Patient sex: M
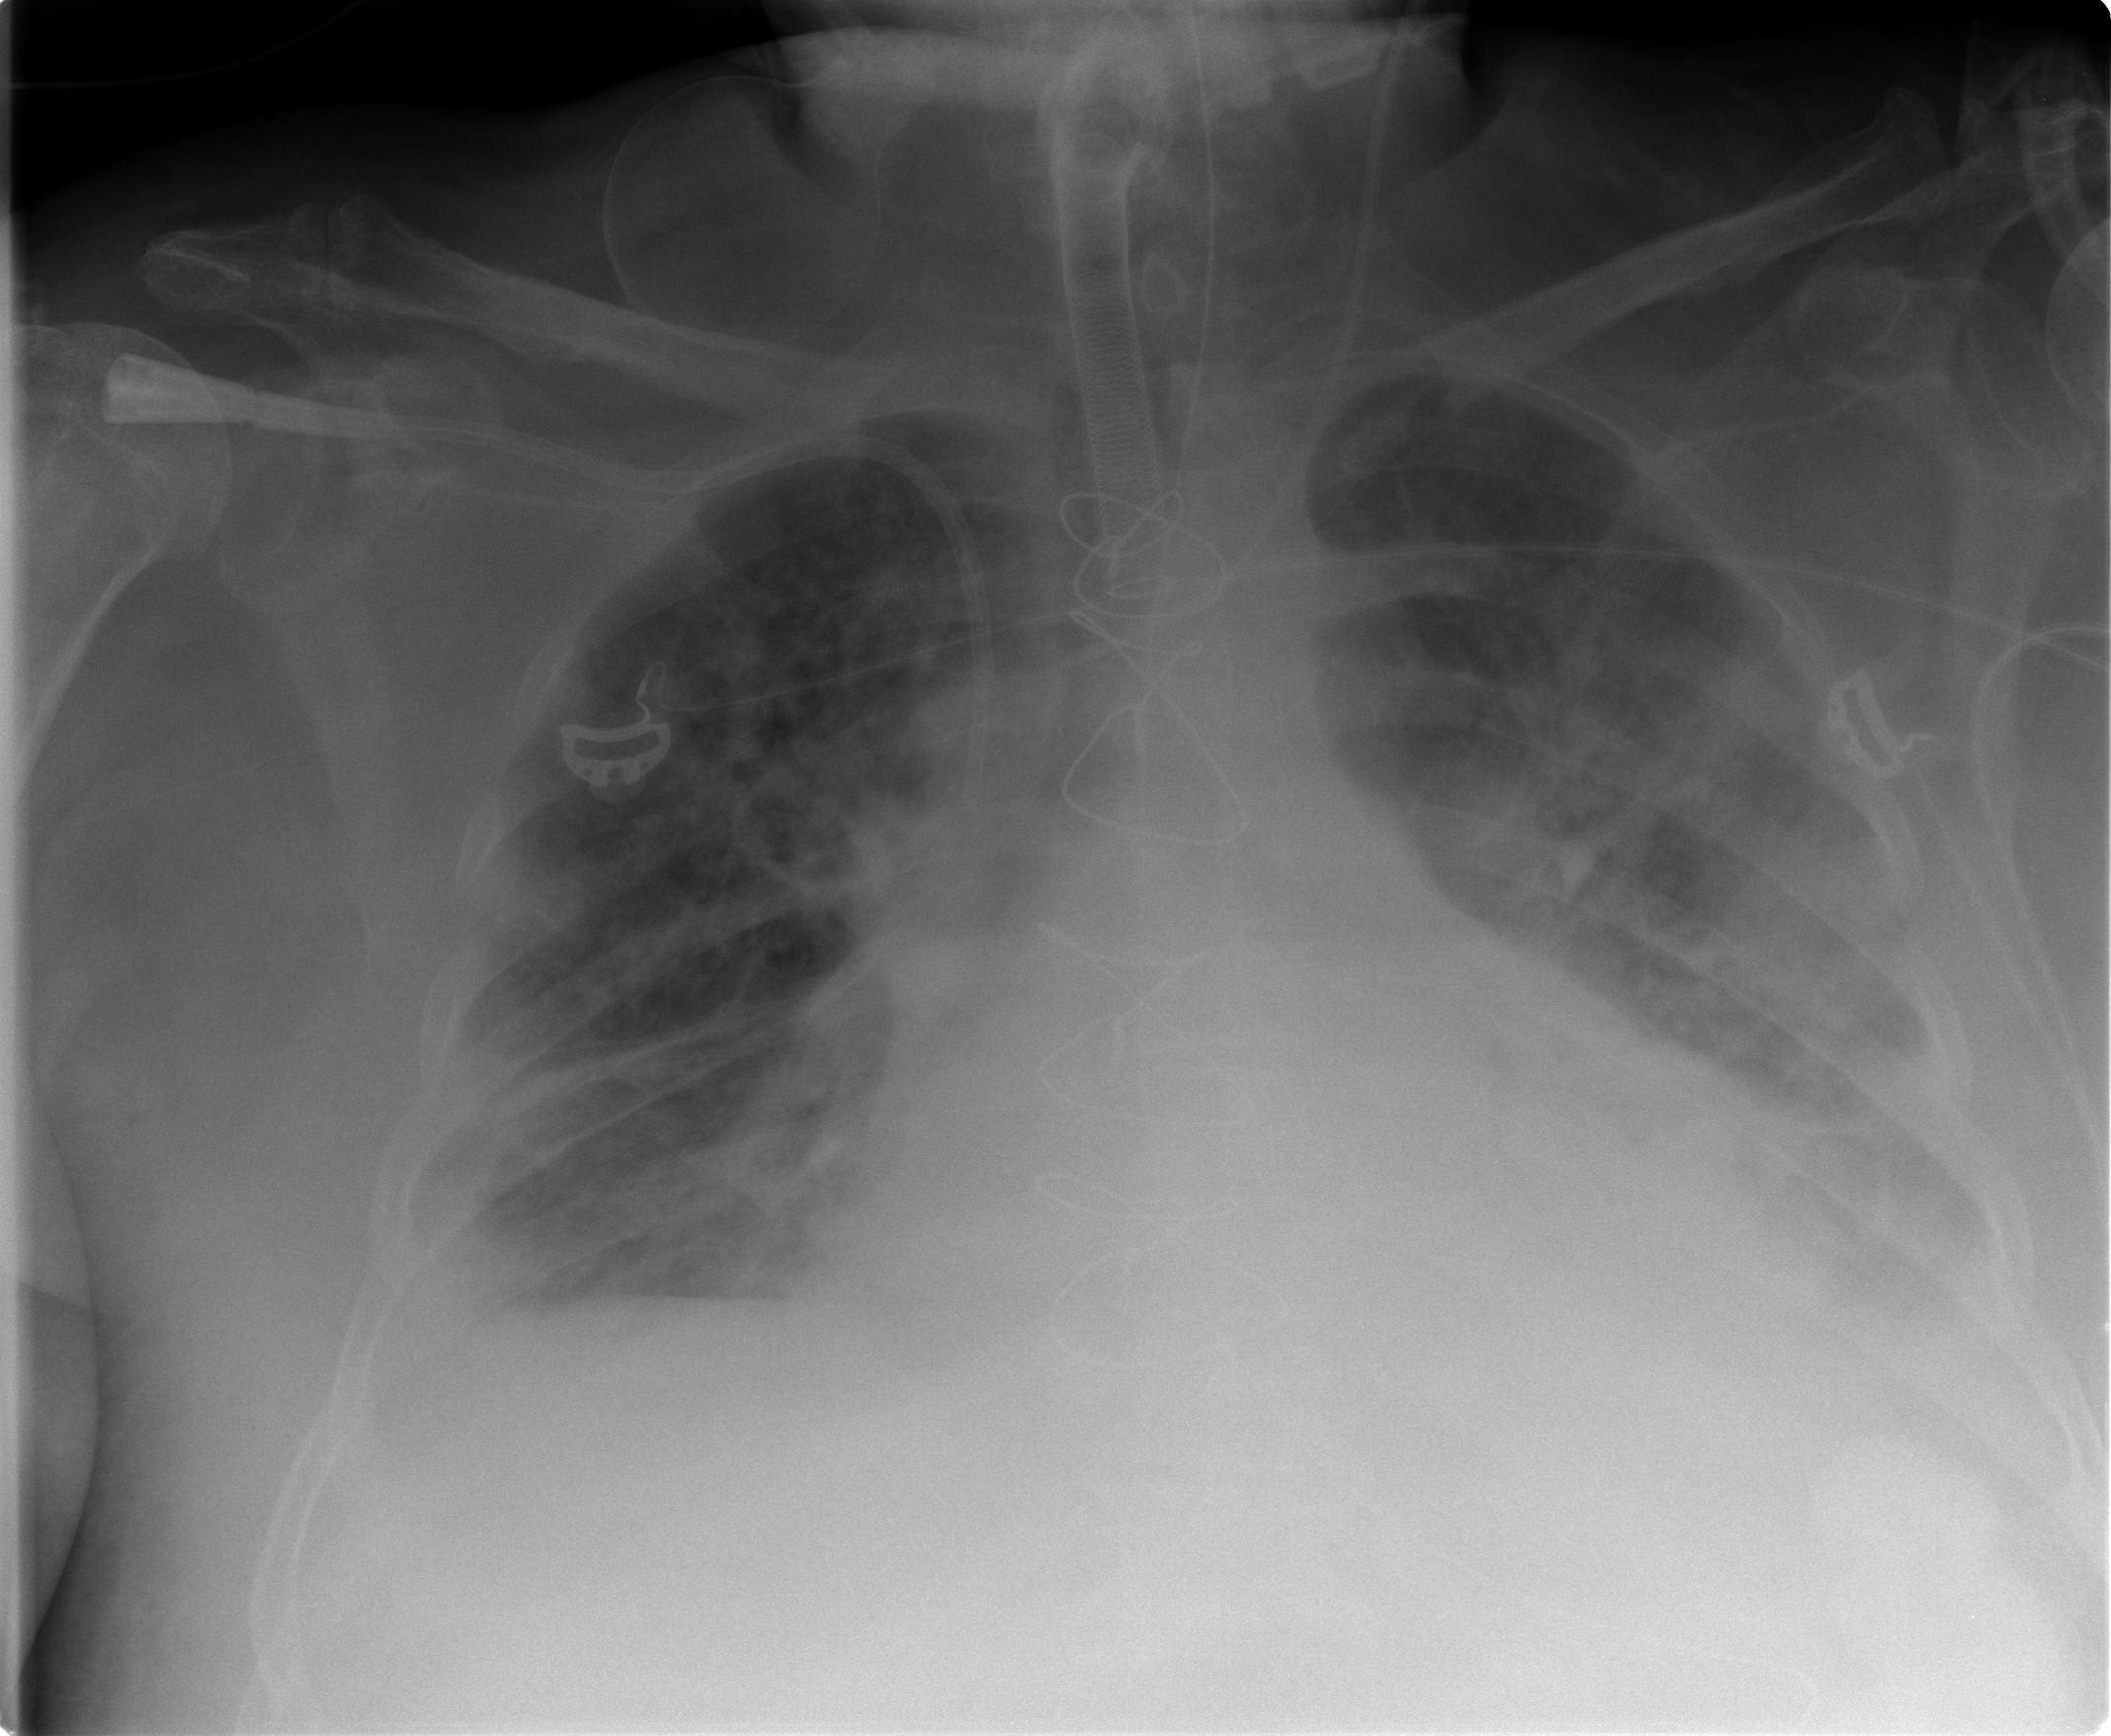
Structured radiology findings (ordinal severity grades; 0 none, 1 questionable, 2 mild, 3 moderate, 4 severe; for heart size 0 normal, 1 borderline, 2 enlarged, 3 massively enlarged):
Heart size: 2
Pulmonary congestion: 2
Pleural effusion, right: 2
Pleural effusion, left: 3
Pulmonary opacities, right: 3
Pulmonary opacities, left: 4
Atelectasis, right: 2
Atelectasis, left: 2